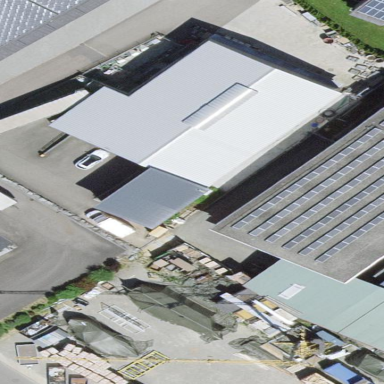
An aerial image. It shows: Industrial building.